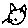
Label: cat